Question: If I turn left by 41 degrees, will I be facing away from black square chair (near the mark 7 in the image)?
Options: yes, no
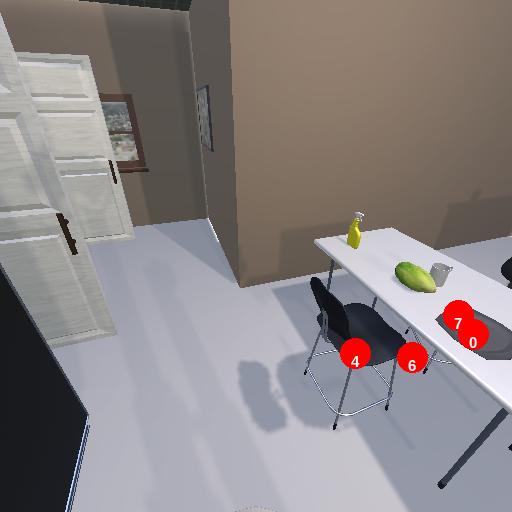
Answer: yes